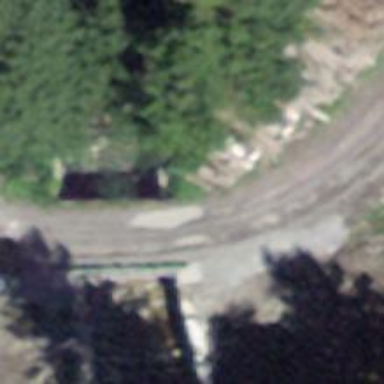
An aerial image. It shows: Track road on bridge.